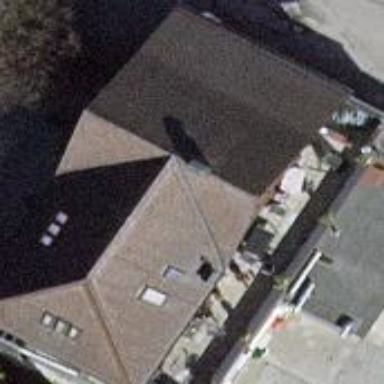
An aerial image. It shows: Restaurant in building.